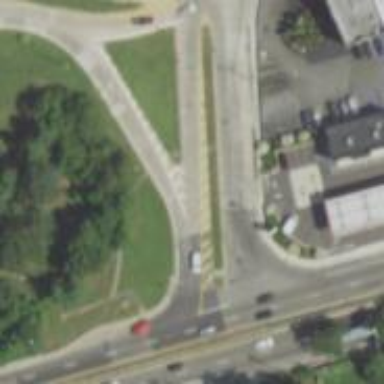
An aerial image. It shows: Unmarked crossing on cycleway.